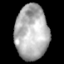
Tissue: skin
Cell type: Epithelial cells
Senescence score: 0.844
Nuclear area (px): 1778
Mean DAPI intensity: 176.328